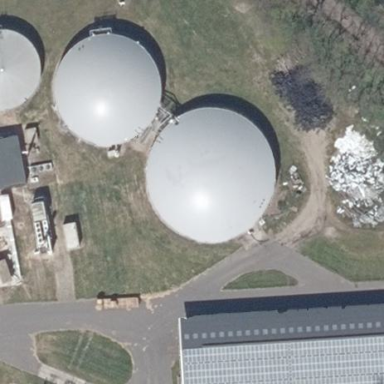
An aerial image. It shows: Digester building.